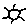
Label: sun